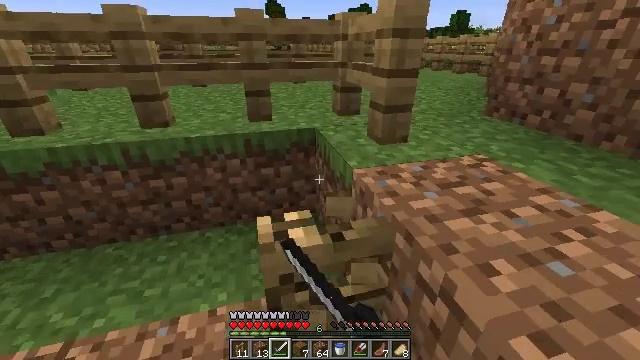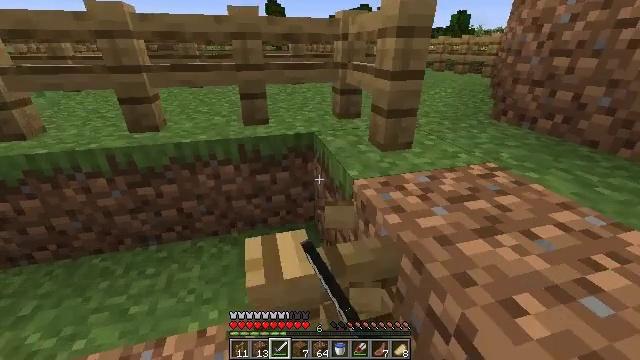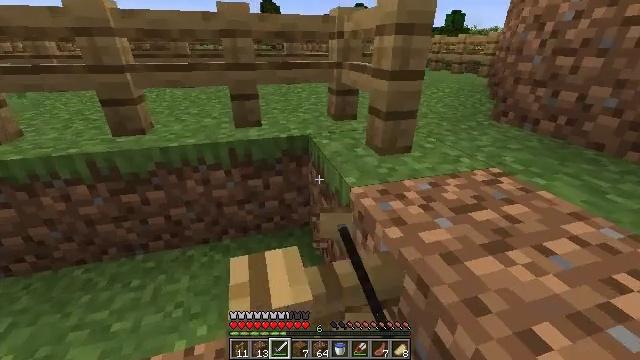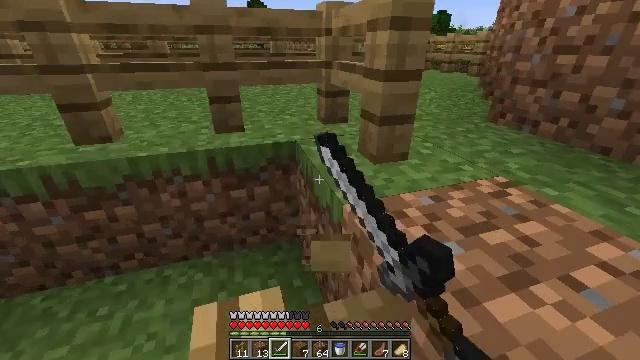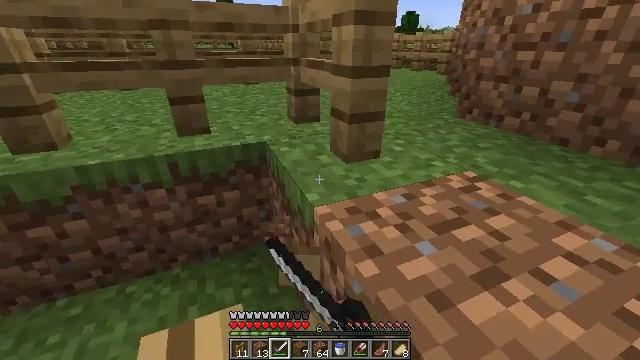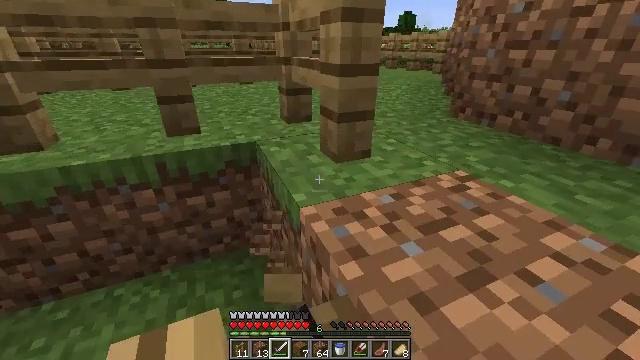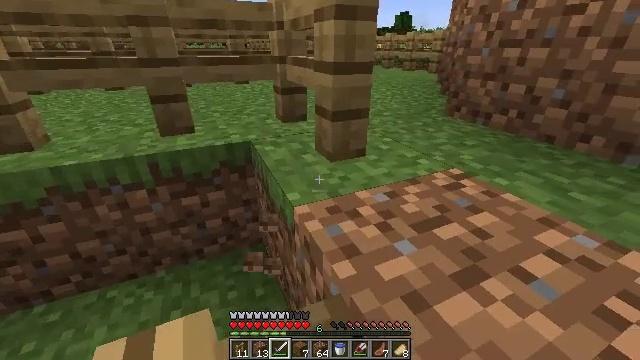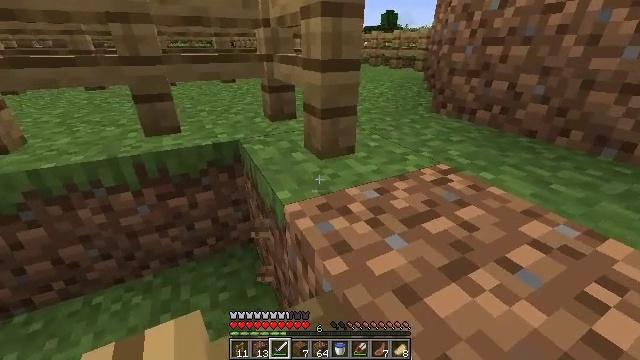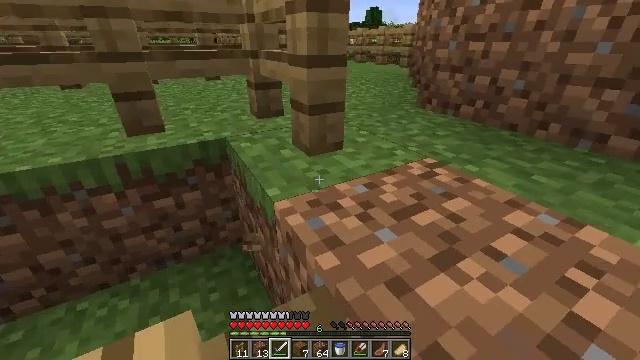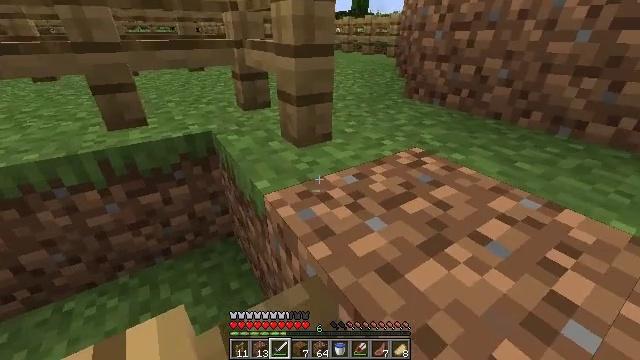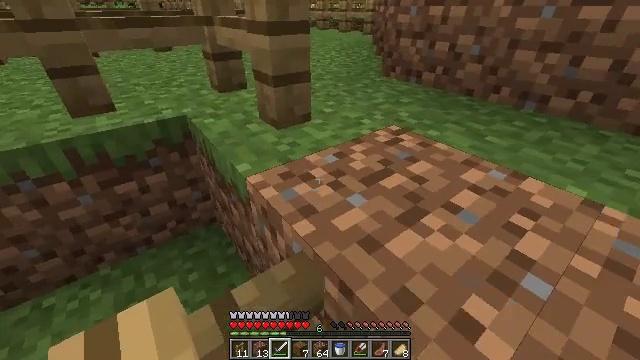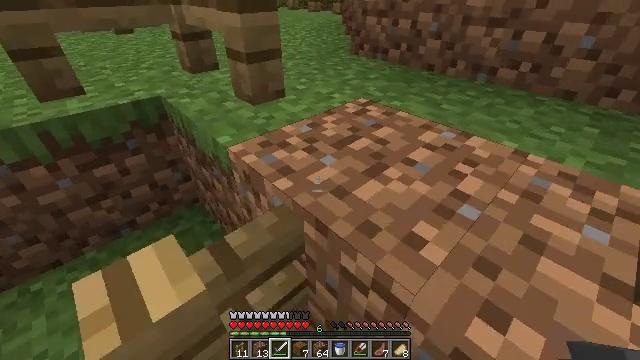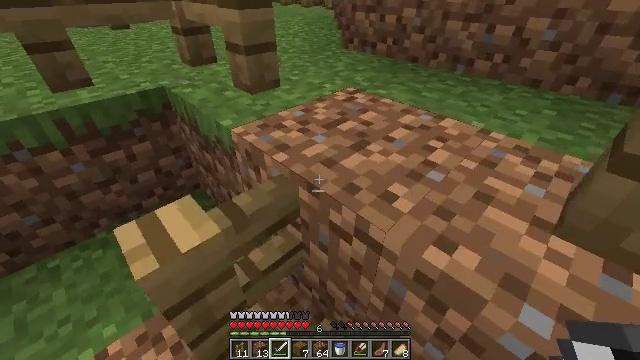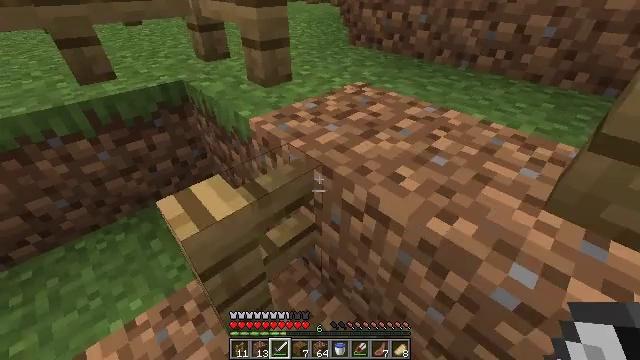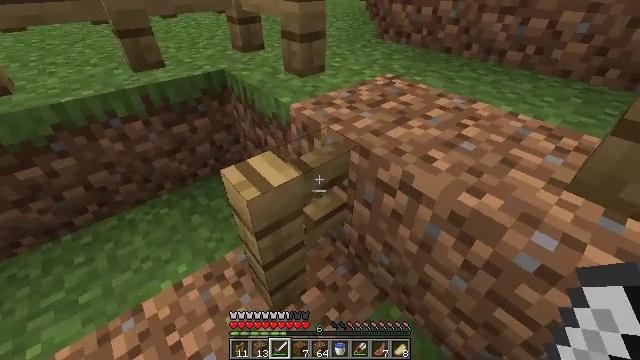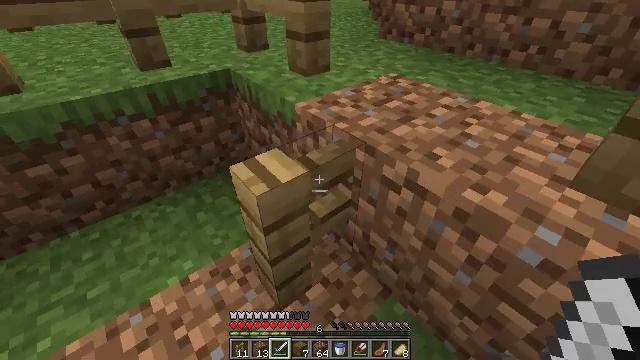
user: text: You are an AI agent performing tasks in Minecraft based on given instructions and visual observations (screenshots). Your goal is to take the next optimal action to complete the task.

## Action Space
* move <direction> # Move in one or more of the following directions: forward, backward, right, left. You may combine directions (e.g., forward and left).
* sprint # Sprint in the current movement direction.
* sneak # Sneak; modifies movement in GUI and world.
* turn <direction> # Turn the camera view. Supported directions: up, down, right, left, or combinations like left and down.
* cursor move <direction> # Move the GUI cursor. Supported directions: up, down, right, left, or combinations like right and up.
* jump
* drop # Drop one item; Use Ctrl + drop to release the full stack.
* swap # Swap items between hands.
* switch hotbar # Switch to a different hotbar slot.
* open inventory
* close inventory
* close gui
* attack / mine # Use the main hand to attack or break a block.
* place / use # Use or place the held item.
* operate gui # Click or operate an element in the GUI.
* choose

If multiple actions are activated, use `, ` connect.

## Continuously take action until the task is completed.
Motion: motion action
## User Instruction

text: Gather the oak fence pieces.
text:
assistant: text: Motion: move forward, attack / mine
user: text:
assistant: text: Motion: move forward, attack / mine
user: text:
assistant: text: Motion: move forward, turn right, attack / mine
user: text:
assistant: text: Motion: move forward, turn right
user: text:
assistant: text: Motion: no_op
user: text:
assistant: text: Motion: no_op
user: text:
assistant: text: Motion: turn right
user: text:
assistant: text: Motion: turn right
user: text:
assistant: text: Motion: turn right and down
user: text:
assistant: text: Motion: move back, turn right and down
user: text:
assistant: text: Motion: move back, turn right and down
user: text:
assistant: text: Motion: move back, turn right
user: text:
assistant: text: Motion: move back and move left
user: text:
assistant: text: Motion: move back and move left, turn left
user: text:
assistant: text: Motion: move back and move left
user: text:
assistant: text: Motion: move left
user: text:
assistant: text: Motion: no_op
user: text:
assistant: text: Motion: attack / mine
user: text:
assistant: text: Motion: attack / mine
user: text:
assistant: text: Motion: attack / mine
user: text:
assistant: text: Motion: attack / mine
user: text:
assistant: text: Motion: attack / mine
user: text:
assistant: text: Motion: attack / mine
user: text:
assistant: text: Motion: attack / mine
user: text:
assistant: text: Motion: attack / mine
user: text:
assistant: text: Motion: turn right, attack / mine
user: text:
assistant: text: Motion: turn right, attack / mine
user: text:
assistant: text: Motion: attack / mine
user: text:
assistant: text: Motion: attack / mine
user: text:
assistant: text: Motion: attack / mine